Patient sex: M
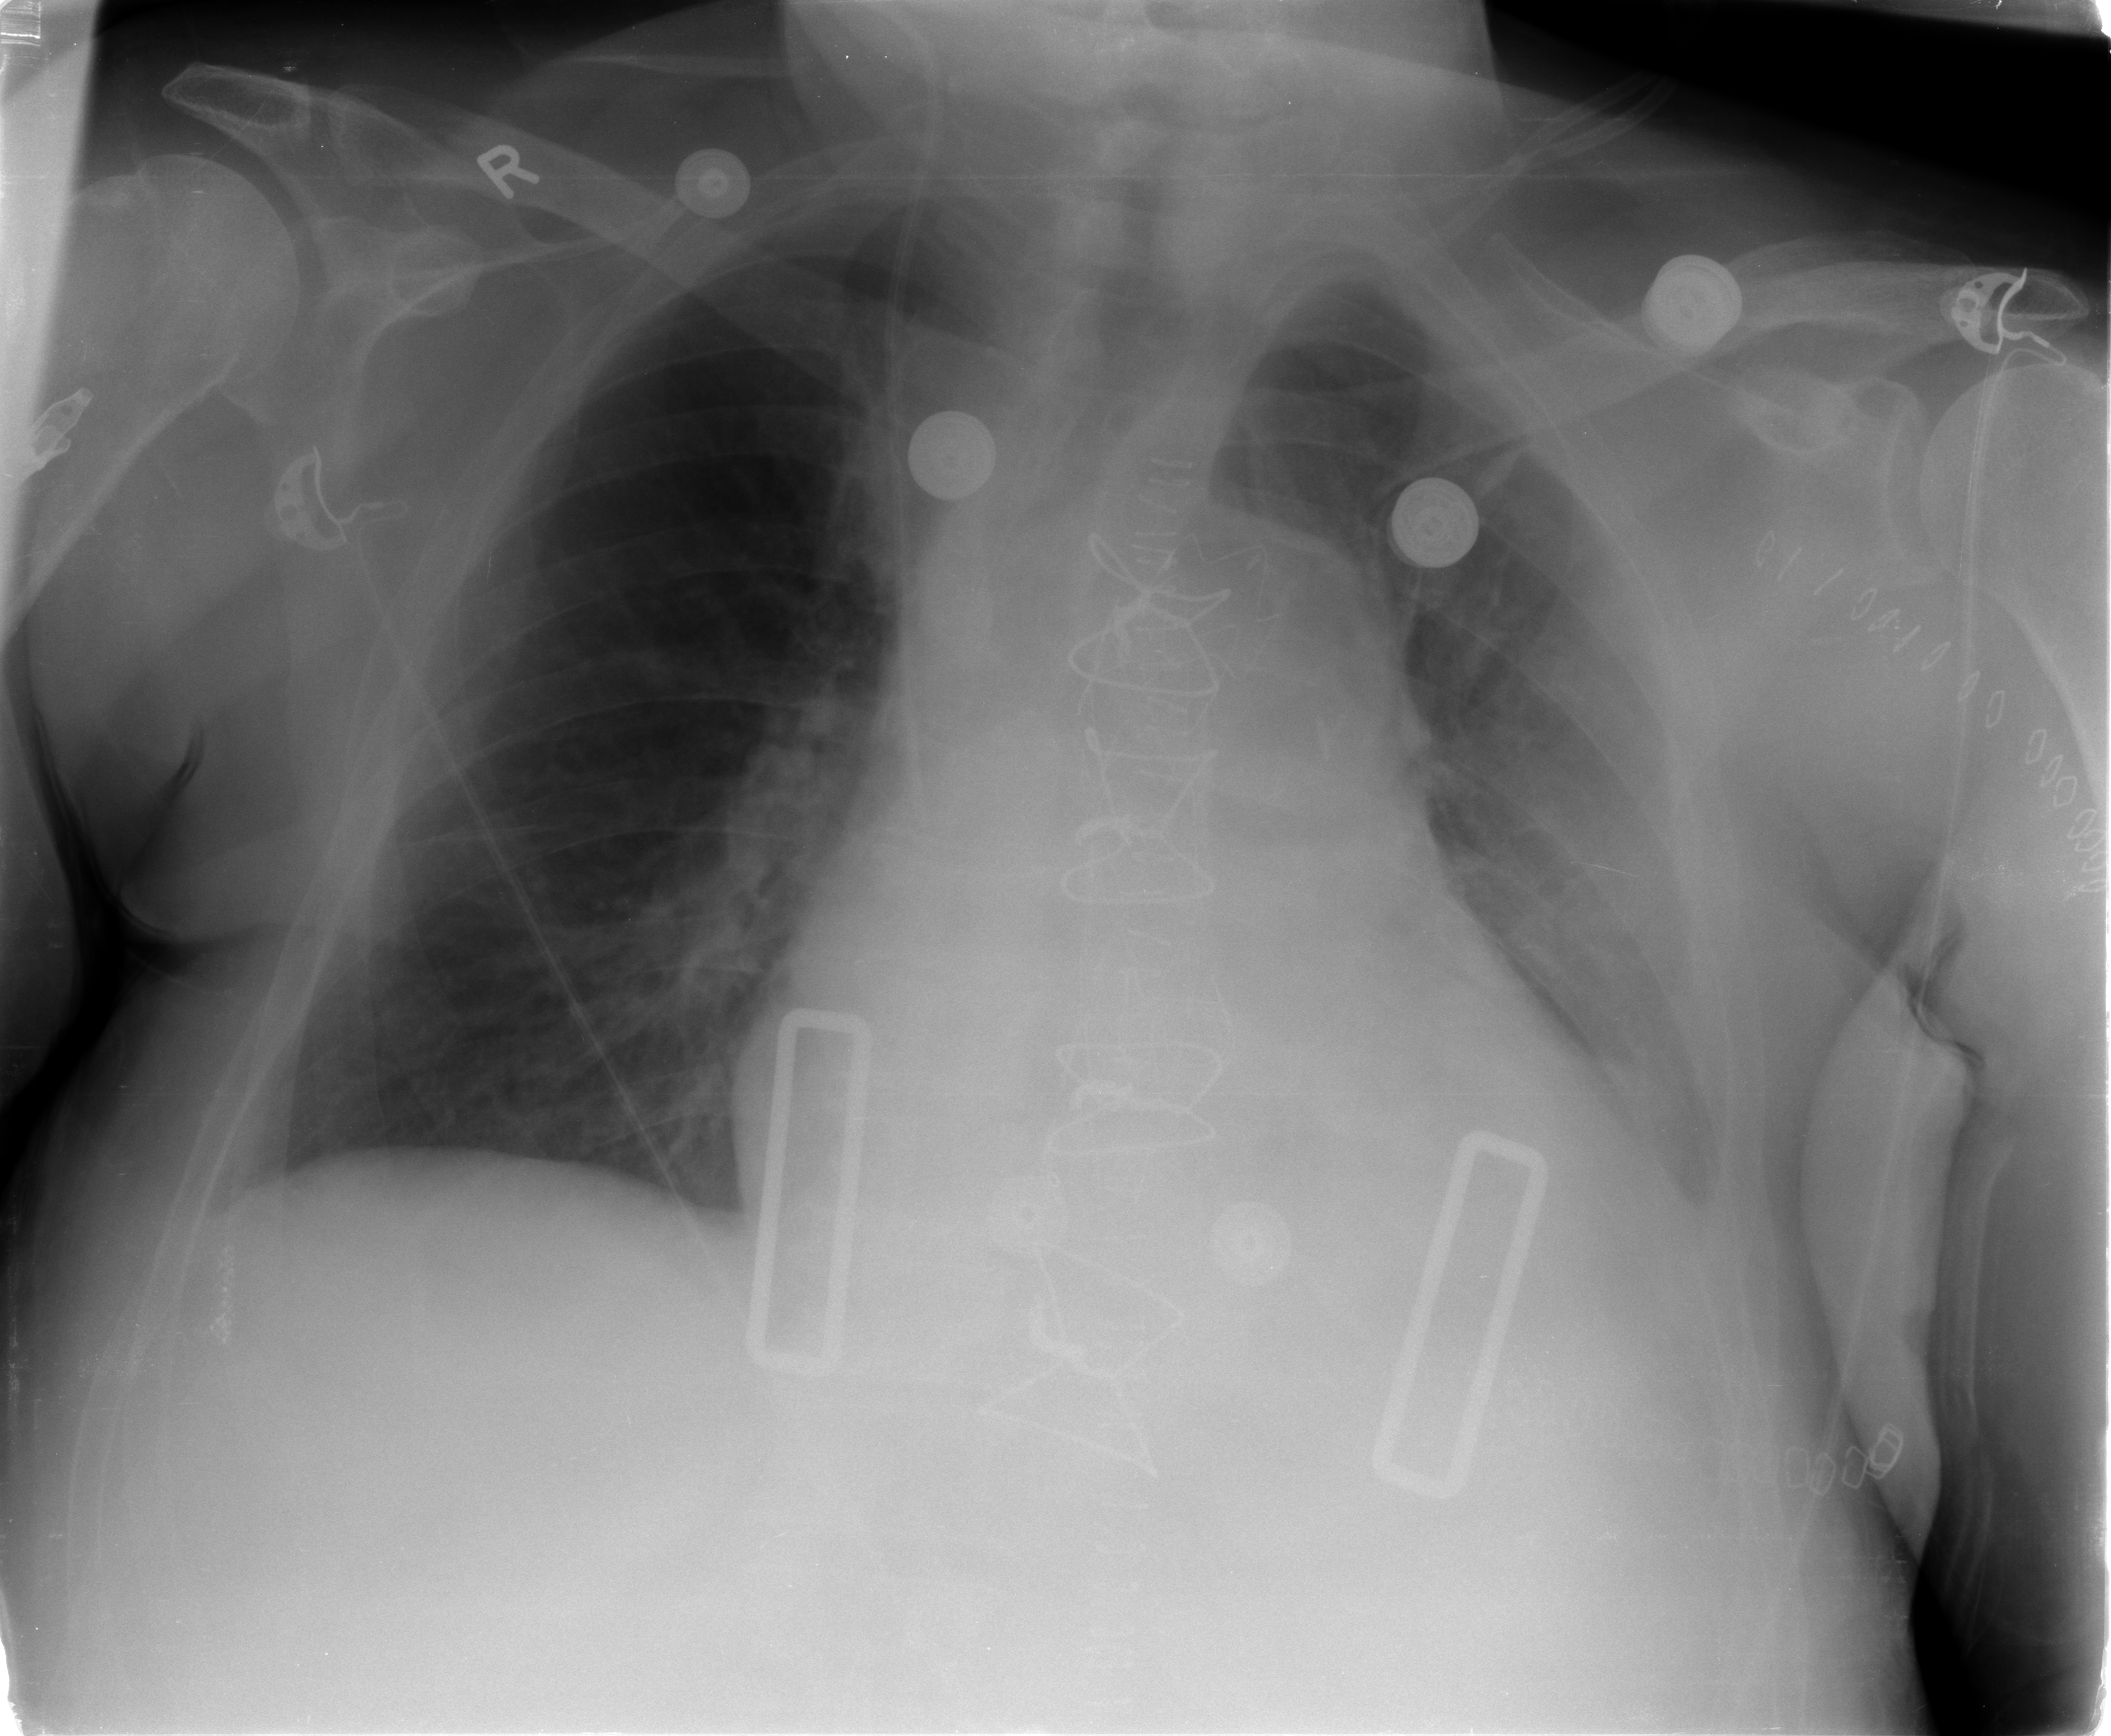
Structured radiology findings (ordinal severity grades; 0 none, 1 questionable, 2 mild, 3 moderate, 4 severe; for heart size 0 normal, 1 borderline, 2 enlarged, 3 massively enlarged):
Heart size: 2
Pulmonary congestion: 0
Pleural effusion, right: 0
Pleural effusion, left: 2
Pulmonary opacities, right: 0
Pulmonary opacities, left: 0
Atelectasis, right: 1
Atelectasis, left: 2